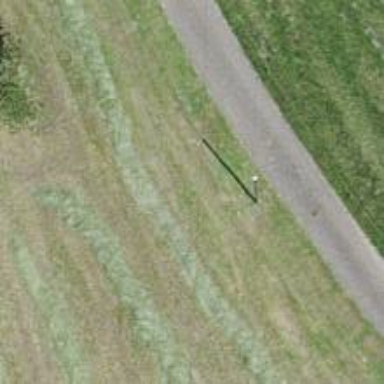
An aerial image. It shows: Power pole.